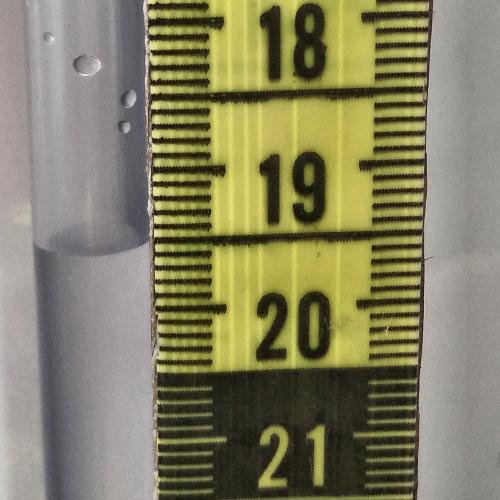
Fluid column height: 19.5 cm